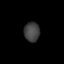
Tissue: lung
Cell type: Endothelial cells
Senescence score: 0.5857
Nuclear area (px): 299
Mean DAPI intensity: 65.488